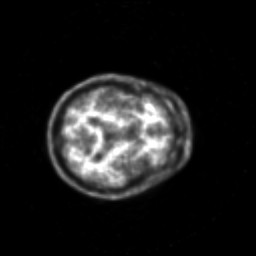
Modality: PET
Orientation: axial
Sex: female
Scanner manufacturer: siemens